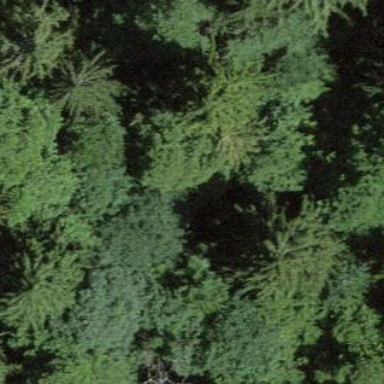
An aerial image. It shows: Forest area.